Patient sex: M
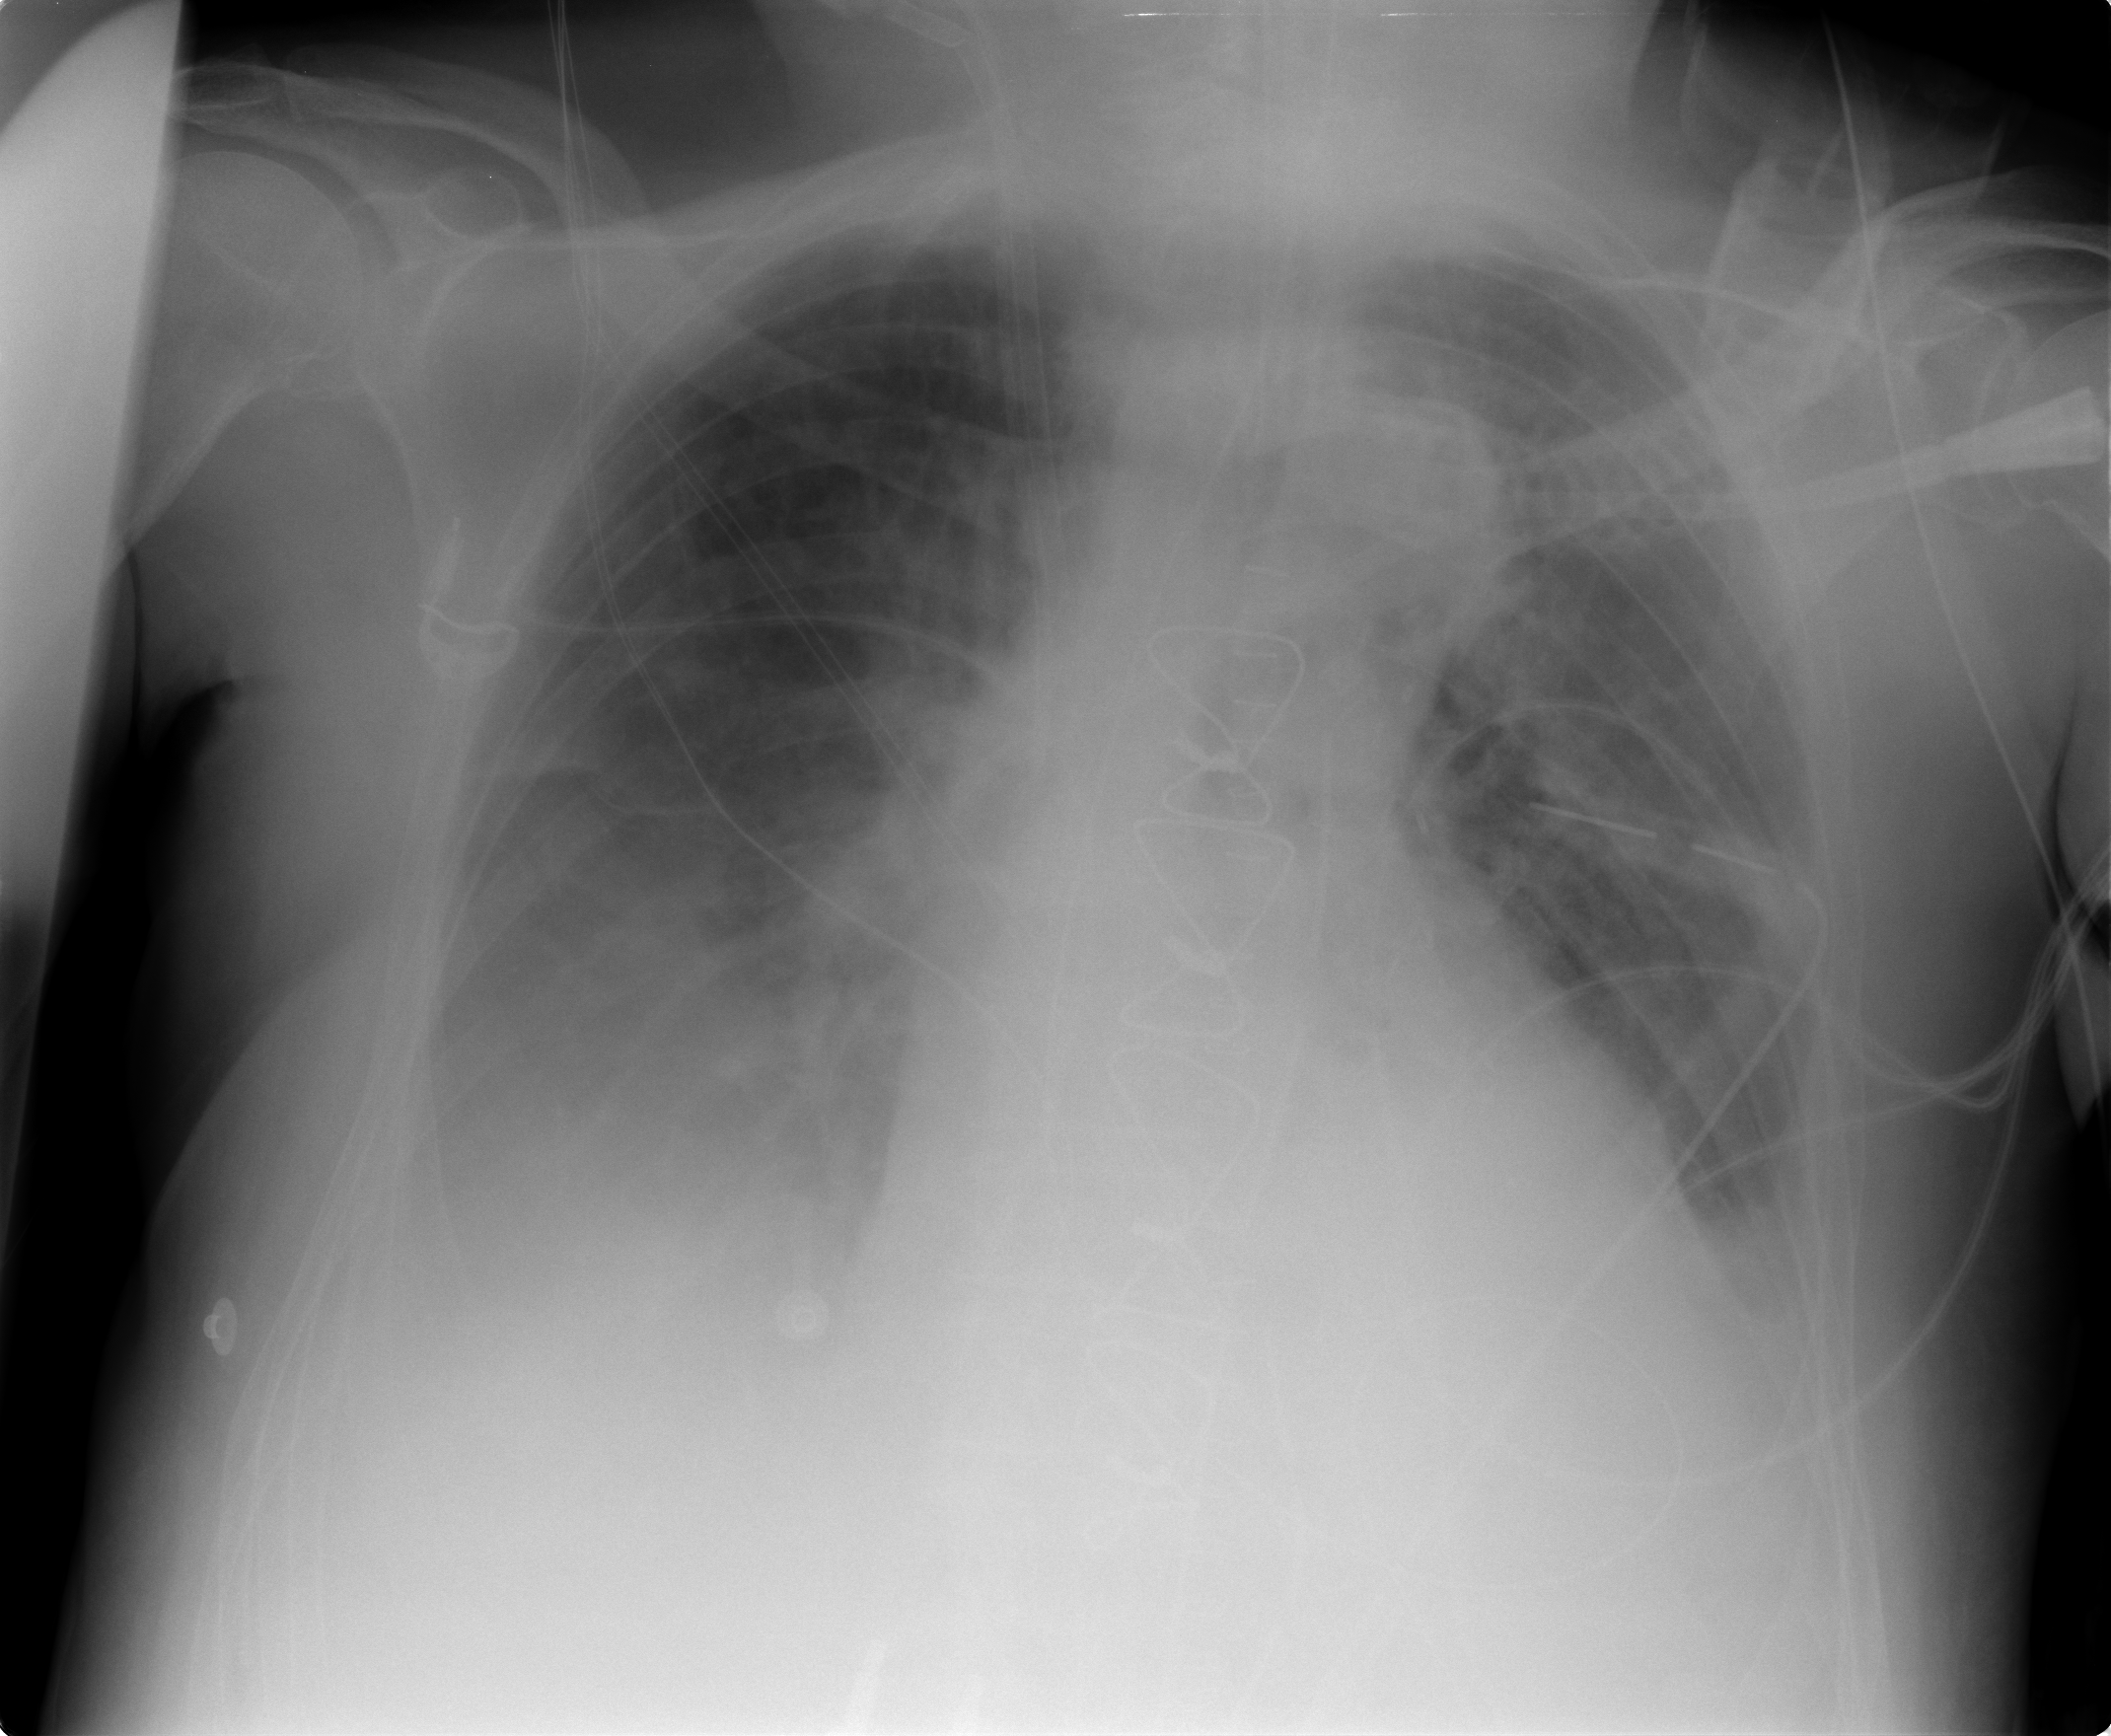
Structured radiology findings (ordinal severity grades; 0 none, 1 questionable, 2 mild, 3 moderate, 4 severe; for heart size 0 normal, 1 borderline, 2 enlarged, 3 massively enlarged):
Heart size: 1
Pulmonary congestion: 2
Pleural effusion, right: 3
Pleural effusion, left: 3
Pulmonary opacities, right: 2
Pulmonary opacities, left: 2
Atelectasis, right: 2
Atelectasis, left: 2